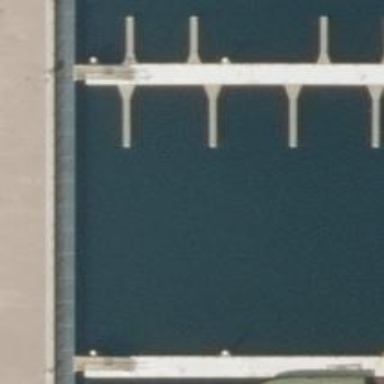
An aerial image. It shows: Man-made pier.